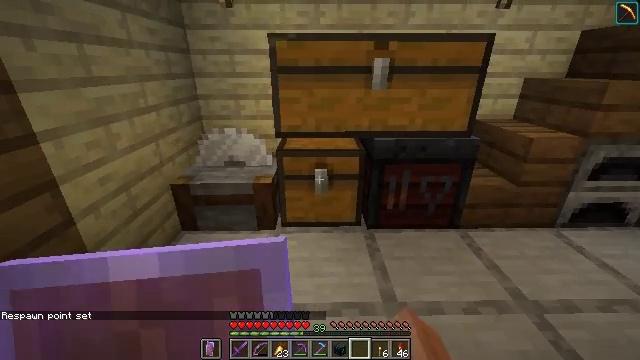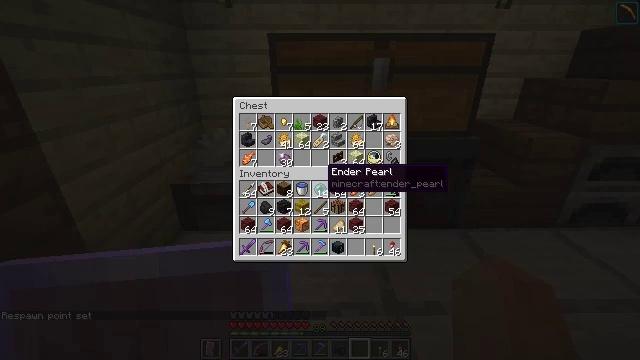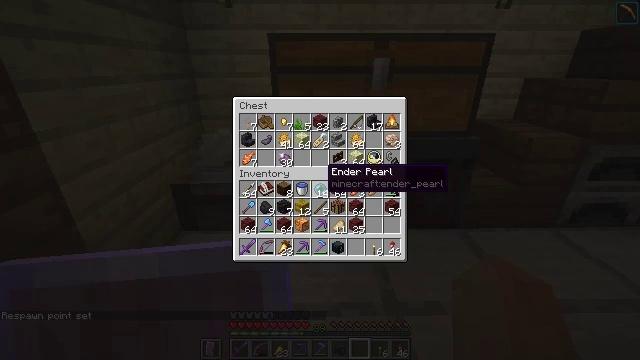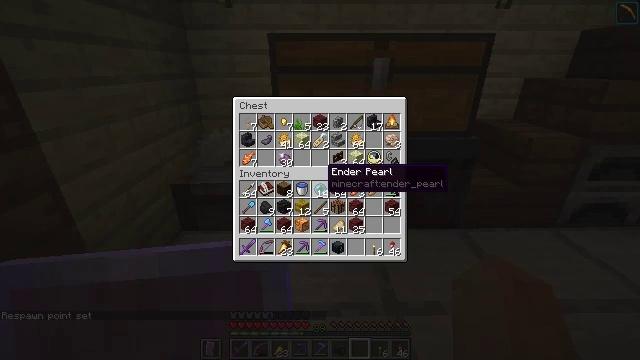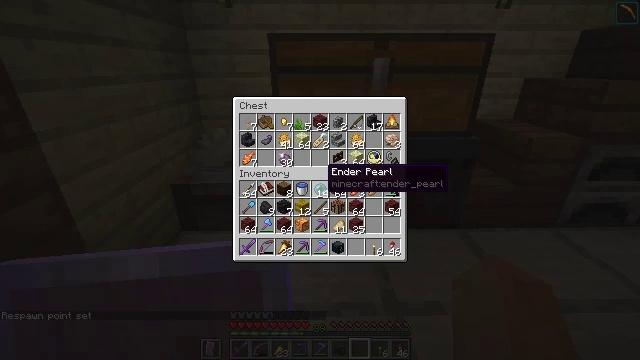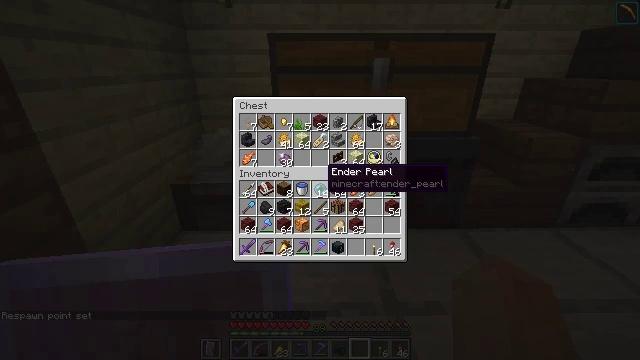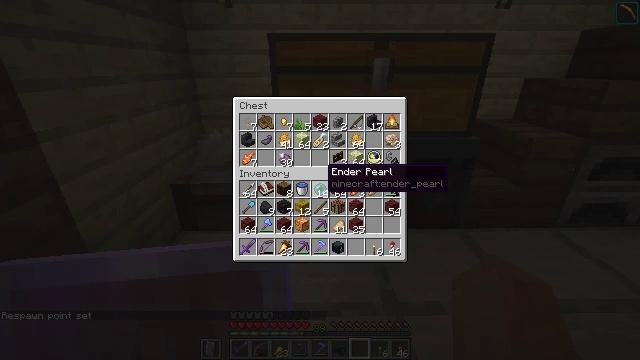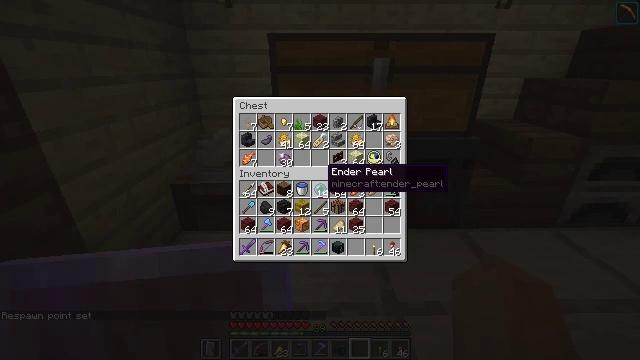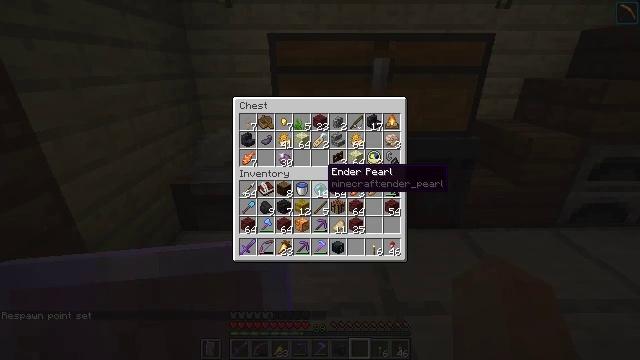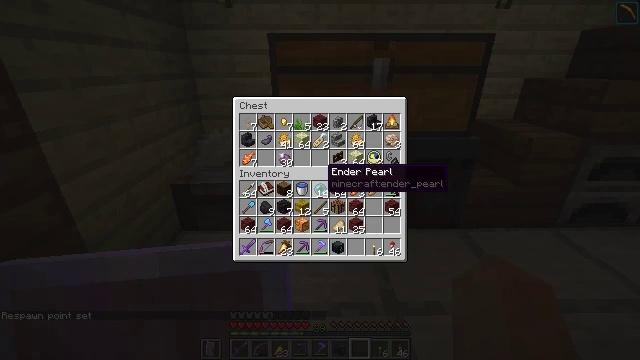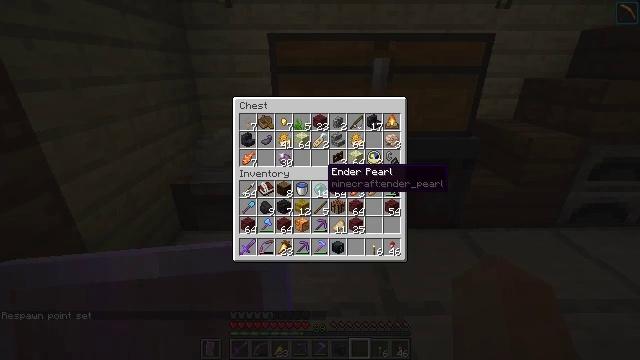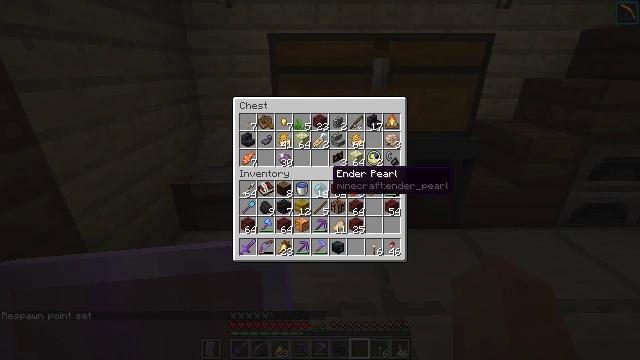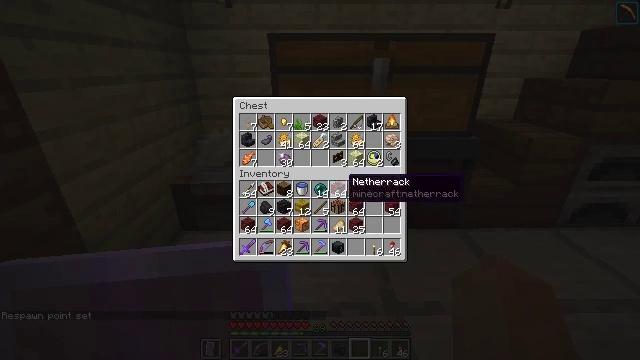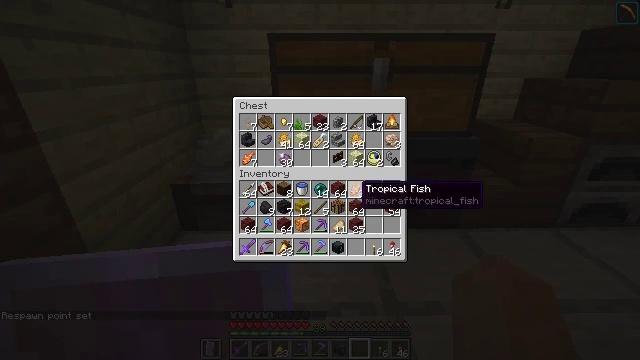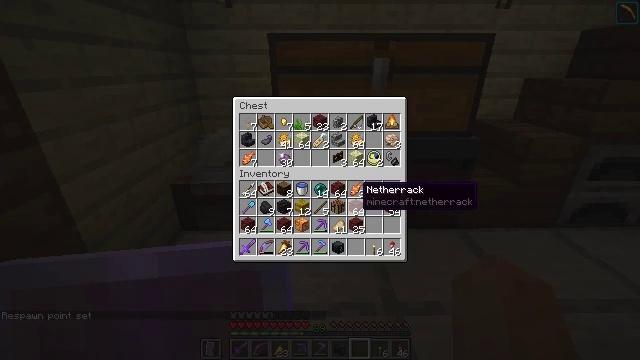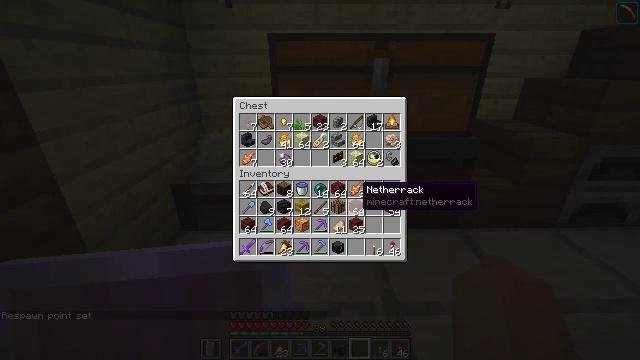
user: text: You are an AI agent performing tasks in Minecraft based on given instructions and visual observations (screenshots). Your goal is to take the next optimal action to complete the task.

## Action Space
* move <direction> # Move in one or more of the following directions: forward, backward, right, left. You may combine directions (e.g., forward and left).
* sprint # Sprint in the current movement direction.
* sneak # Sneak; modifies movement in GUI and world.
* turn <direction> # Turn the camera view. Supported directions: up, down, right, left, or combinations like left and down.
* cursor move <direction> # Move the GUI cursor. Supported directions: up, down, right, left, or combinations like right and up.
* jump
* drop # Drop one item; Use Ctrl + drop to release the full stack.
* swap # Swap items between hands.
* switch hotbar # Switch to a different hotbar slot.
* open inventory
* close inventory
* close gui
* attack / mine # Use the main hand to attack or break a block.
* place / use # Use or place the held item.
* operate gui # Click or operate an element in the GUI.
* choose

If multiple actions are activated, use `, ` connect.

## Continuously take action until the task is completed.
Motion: motion action
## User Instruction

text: Remove a tropical fish from the inventory.
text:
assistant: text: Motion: no_op
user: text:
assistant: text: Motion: no_op
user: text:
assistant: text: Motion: no_op
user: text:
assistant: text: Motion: no_op
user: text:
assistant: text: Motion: no_op
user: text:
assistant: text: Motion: no_op
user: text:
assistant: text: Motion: no_op
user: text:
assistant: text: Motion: no_op
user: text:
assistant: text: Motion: no_op
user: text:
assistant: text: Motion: no_op
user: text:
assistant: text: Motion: no_op
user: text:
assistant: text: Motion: cursor move right and down
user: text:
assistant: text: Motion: cursor move right and down
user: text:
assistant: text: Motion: no_op
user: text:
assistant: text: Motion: no_op
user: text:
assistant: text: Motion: no_op
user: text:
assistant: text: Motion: no_op
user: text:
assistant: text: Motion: no_op
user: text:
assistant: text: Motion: no_op
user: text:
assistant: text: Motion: no_op
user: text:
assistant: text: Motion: no_op
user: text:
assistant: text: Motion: cursor move right
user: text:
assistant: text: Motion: cursor move right
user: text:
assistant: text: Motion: cursor move left
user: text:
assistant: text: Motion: cursor move down
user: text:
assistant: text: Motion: no_op
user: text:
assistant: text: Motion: no_op
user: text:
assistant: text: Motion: no_op
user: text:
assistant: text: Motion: no_op
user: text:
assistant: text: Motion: no_op